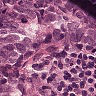
Metastatic tissue present: yes